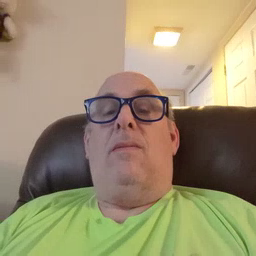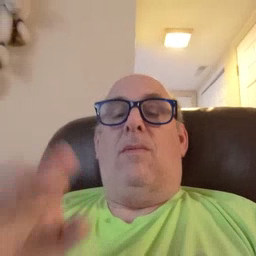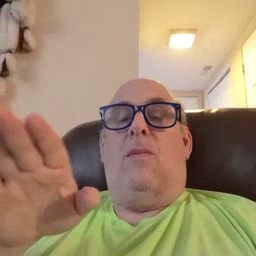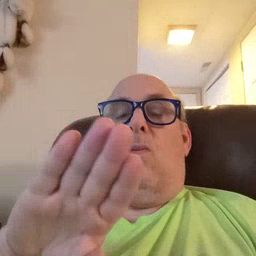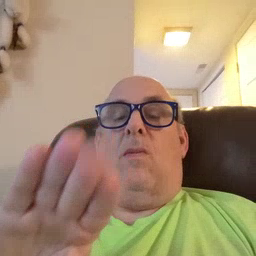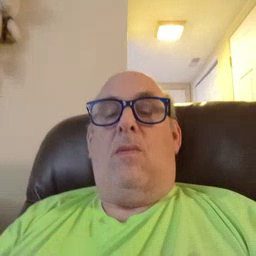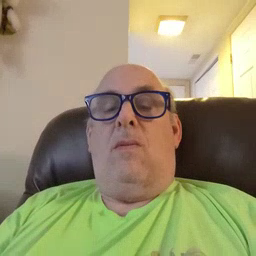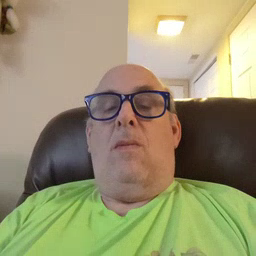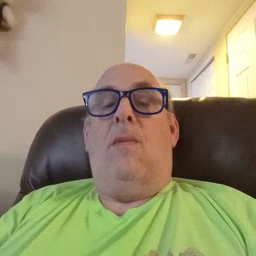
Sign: close